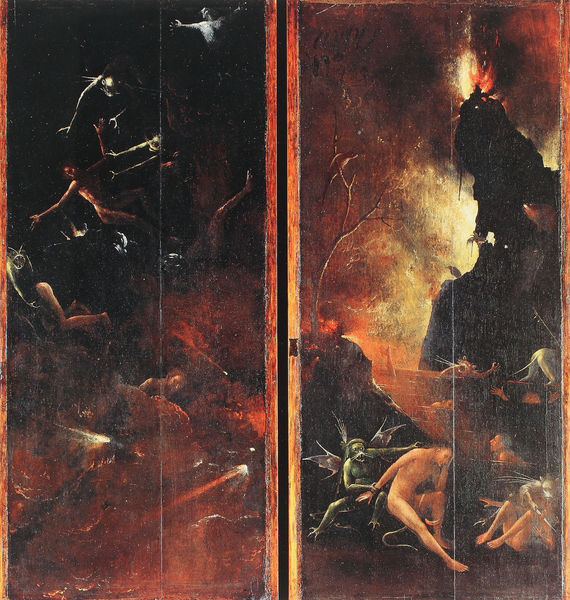
Titel: Sturz der Verdammten
Künstler: Hieronymus Bosch
Institution: Venedig, Palazzo Ducale
Schlagwörter: baum, dunkel, feuer, flügel, gemälde, wasser, fluss, see, nacht, rot, schwärz, bild, dunkelheit, engel, gischt, untergang, nackte, düsternis, flammen, altar, gestalten, spritzen, schwärze, apokalypse, fegefeuer, hölle, teufel, verdammnis, verdammte, dante, seelen, sturz, töten, diptichon, elfen, dyptichon, feen, altarbild, dämonen, fratzen, inferno, monster, funken, sünder